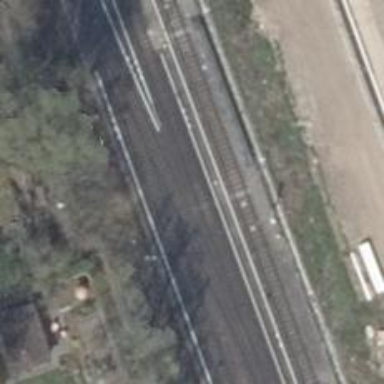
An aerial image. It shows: Electrified light rail railway.